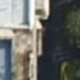
Vehicle type: Car